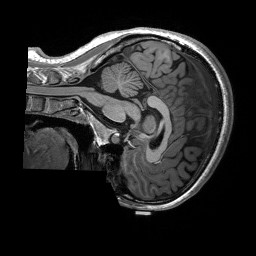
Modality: T1w
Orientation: sagittal
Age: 23
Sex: female
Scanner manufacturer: siemens
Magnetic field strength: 3 T
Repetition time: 2.53 s
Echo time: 0.00227 s